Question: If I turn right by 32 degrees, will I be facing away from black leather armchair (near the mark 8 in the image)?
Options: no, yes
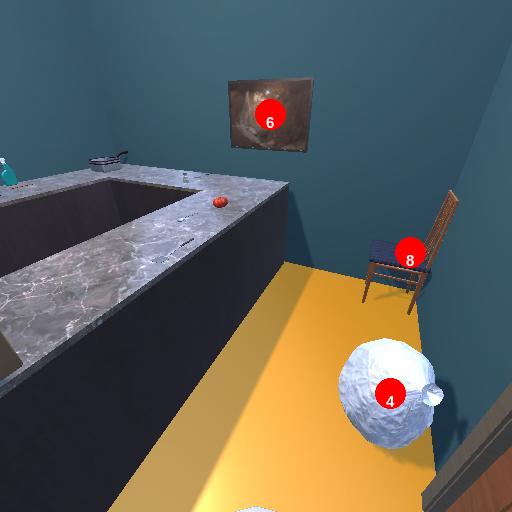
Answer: no